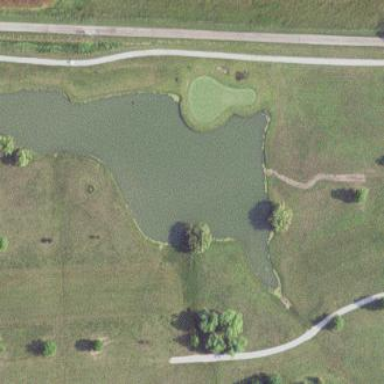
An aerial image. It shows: Picturesque scene of golf course with lateral water hazard.